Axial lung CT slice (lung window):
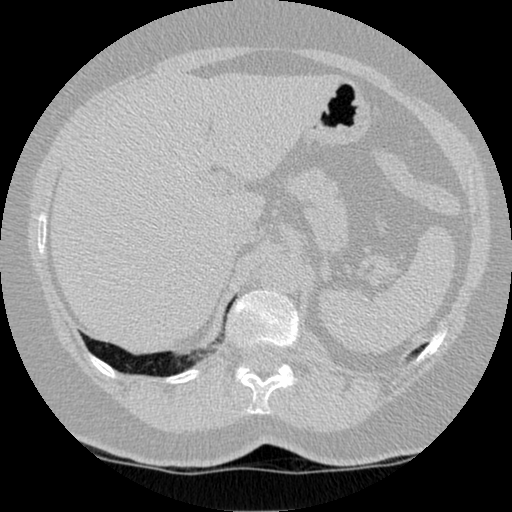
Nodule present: no